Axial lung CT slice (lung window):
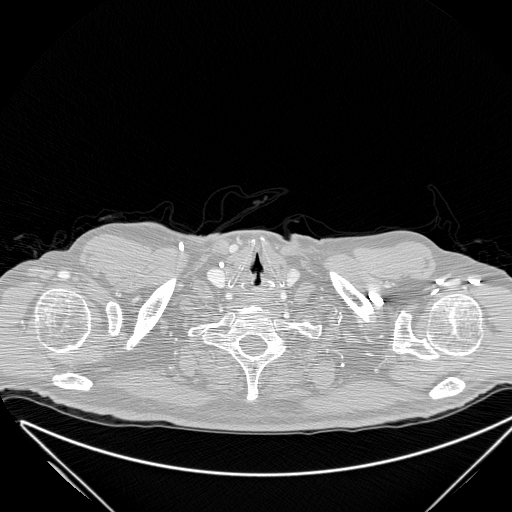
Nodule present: no